Question: I have a html like follows:
'''
<td>
<h6 style="width:80px;text-overflow:ellipsis;" title="${name}"><span class="badge badge-info">${name}</span></h6>
</td>
'''
How to show the text as dotted if the text is bigger in size than the show area. ?

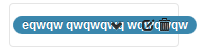
Answer: You have to add 'overflow: hidden' for 'text-overflow:ellipsis' to work - otherwise the content will just flow out of the element and not be cut off.